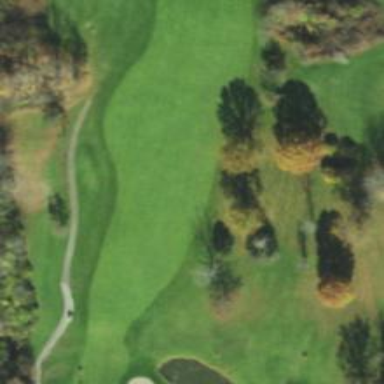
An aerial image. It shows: Golf fairway in the image.